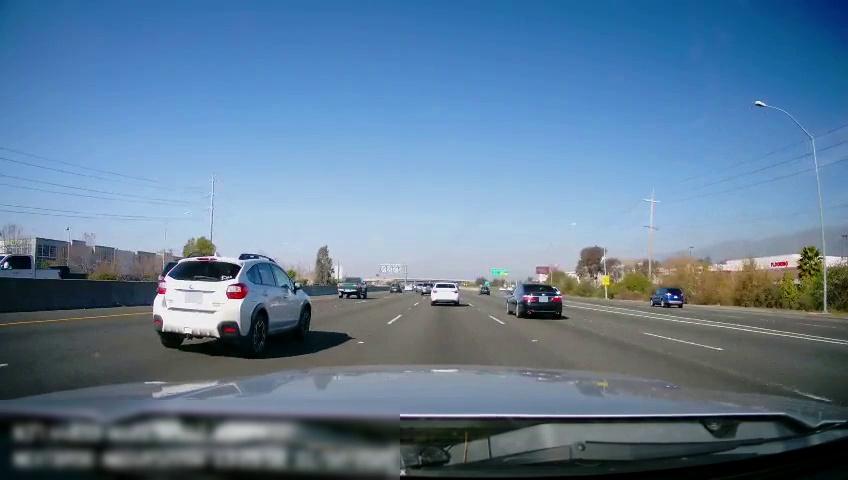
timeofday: Day
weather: Sunny
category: Drivable Space
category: Vehicles | Truck
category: Vehicles | Truck
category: Vehicles | Car
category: Vehicles | Car
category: Vehicles | Car
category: Vehicles | Car
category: Vehicles | Car
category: Vehicles | SUV
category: Vehicles | Car
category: Vehicles | Truck
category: Vehicles | SUV
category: Vehicles | SUV
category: Vehicles | Car
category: Lanes | Current Lane
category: Lanes | Current Lane
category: Lanes | Alternate Lane
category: Lanes | Alternate Lane
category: Lanes | Alternate Lane
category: Lanes | Alternate Lane
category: Lanes | Alternate Lane
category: Traffic | Signs
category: Traffic | Signs